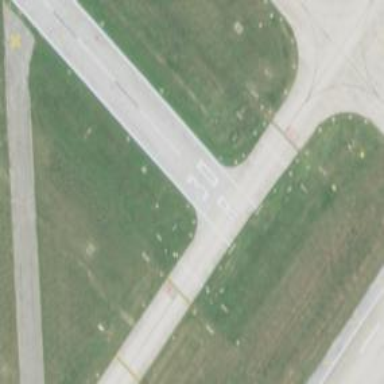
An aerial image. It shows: Image of taxiway at airport.